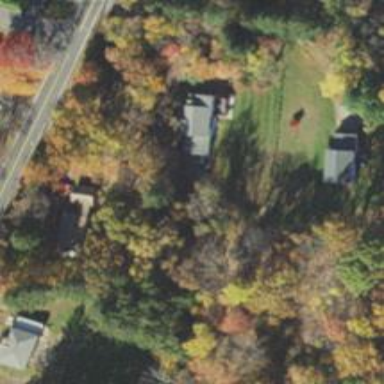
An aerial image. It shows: Driveway.